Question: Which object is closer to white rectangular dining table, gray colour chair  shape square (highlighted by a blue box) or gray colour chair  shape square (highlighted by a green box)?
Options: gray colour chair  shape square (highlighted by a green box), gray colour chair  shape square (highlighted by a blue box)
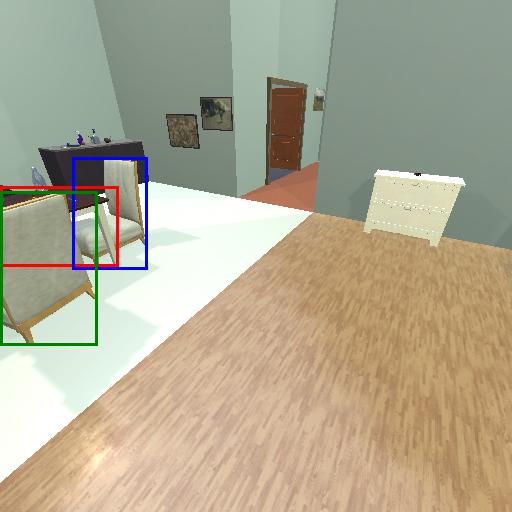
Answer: gray colour chair  shape square (highlighted by a green box)